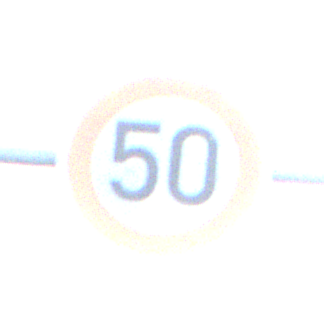
Verkehrszeichen: Geschwindigkeit50
Umgebung: Outdoor, Nature
Tageszeit: MorningAfternoon
Wetter: PartlyCloudy
Licht: Natural
Jahreszeit: NotSpecified
Kontrast: MediumContrast